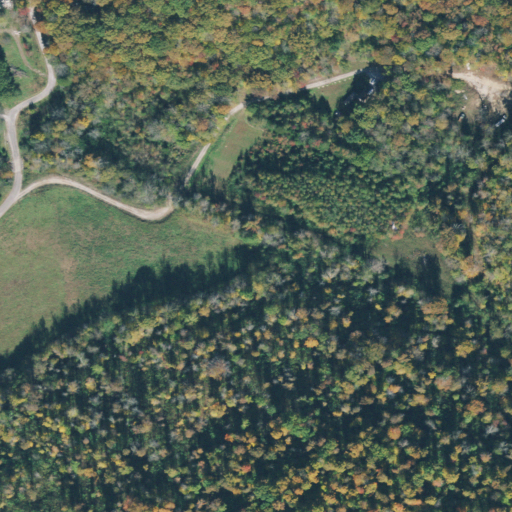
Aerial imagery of valley in Tennessee named Billy Hollow containing deciduous forest, pasture, open development, grassland, low intensity development, and medium intensity development